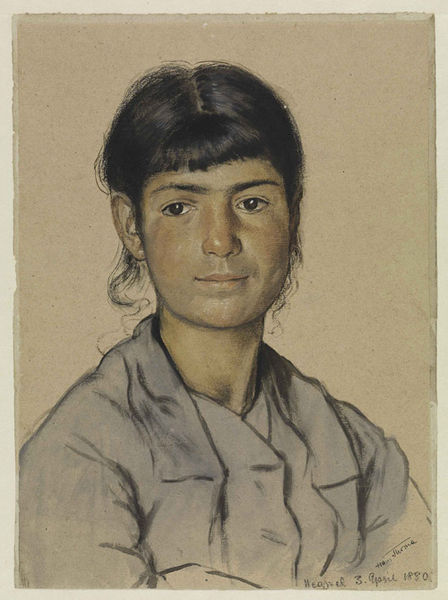
Titel: Bildnis einer jungen Neapolitanerin
Künstler: Hans Thoma
Standort: Karlsruhe
Institution: Staatliche Kunsthalle Karlsruhe
Schlagwörter: blau, dunkel, gemälde, kopf, mädchen, braun, frau, grau, haar, kleid, kreide, mund, nase, ohr, schwarz, zeichnung, blick, dame, rot, beige, malerei, hemd, jacke, jung, augen, bluse, gesicht, kragen, trauer, bildnis, hals, krausen, portrait, porträt, signatur, auge, haare, realismus, kind, augenbrauen, brustbild, bruststück, frontal, hübsch, kinn, lippen, locke, locken, mittelscheitel, ohren, poträt, scheitel, traurig, pony, hellblau, lächeln, dutt, farbig, wangen, papier, ruhe, moderne, farbe, grafik, weiblich, zopf, realistisch, grübchen, brauen, hochsteckfrisur, junge frau, oberkörper, schwarze haare, gemalt, fern, schlicht, dreiviertel, kittel, koloriert, proträt, strähne, frontalansicht, portät, nachdenkend, frauenbildnis, kahlo, maskulin, wehmütig, naturalistisch, haarsträhne, freundlich, ernsthaft, armut, treue, strähnen, junges mädchen, dunkelhaarig, mödchen, buntstift, schlichtheit, zeichnug, kolorierung, mischtechnik, haarlocke, gehöht, schwarzhaarig, arbeitskittel, oriental, april, schwarzes haar, lächelt, in die ferne, papir, schwarze augen, 1880, 1890, hemdkleid, braunäugig, scharze haare, haareschwarz, aebeiterin, schlechte frisur, bporträt, weaugen, mädch, hemdbluse